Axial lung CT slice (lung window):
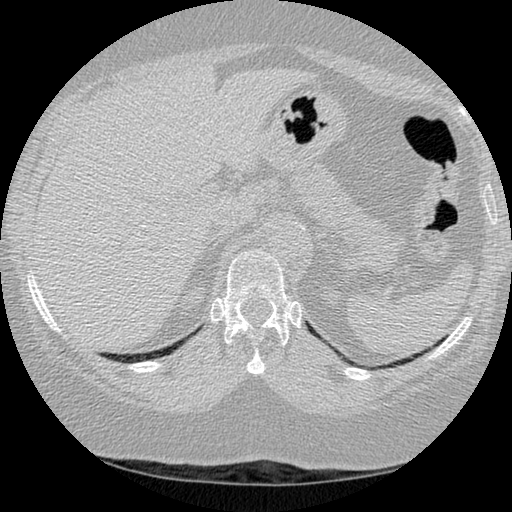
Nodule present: no